Question: I've been trying to calculate but still I've got some mathematical issues I guess as I couldn't get the correct median value and couldn't figure out why. Here's the code;
'''
class StatsCollector {
constructor() {
this.inputNumber = 0;
this.average = 0;
this.timeout = 19000;
this.frequencies = new Map();
for (let i of Array(this.timeout).keys()) {
this.frequencies.set(i, 0);
}
}
pushValue(responseTimeMs) {
let req = responseTimeMs;
if (req > this.timeout) {
req = this.timeout;
}
this.average = (this.average * this.inputNumber + req) / (this.inputNumber + 1);
console.log(responseTimeMs / 1000)
let groupIndex = Math.floor(responseTimeMs / 1000);
this.frequencies.set(groupIndex, this.frequencies.get(groupIndex) + 1);
this.inputNumber += 1;
}
getMedian() {
let medianElement = 0;
if (this.inputNumber <= 0) {
return 0;
}
if (this.inputNumber == 1) {
return this.average
}
if (this.inputNumber == 2) {
return this.average
}
if (this.inputNumber > 2) {
medianElement = this.inputNumber / 2;
}
let minCumulativeFreq = 0;
let maxCumulativeFreq = 0;
let cumulativeFreq = 0;
let freqGroup = 0;
for (let i of Array(20).keys()) {
if (medianElement <= cumulativeFreq + this.frequencies.get(i)) {
minCumulativeFreq = cumulativeFreq;
maxCumulativeFreq = cumulativeFreq + this.frequencies.get(i);
freqGroup = i;
break;
}
cumulativeFreq += this.frequencies.get(i);
}
return (((medianElement - minCumulativeFreq) / (maxCumulativeFreq - minCumulativeFreq)) + (freqGroup)) * 1000;
}
getAverage() {
return this.average;
}
}
'''
Here's the snapshot of the results when I enter the values of
> 342,654,987,1093,2234,6243,7087,20123

The correct result should be;
> Median: 1663.5
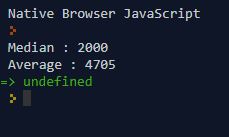
Answer: Change your median method to this:
'''
function median(values){
if(values.length ===0) throw new Error("No inputs");
values.sort(function(a,b){
return a-b;
});
var half = Math.floor(values.length / 2);
if (values.length % 2)
return values[half];
return (values[half - 1] + values[half]) / 2.0;
}
'''
<URL>